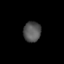
Tissue: lung
Cell type: Endothelial cells
Senescence score: 0.2341
Nuclear area (px): 348
Mean DAPI intensity: 85.307